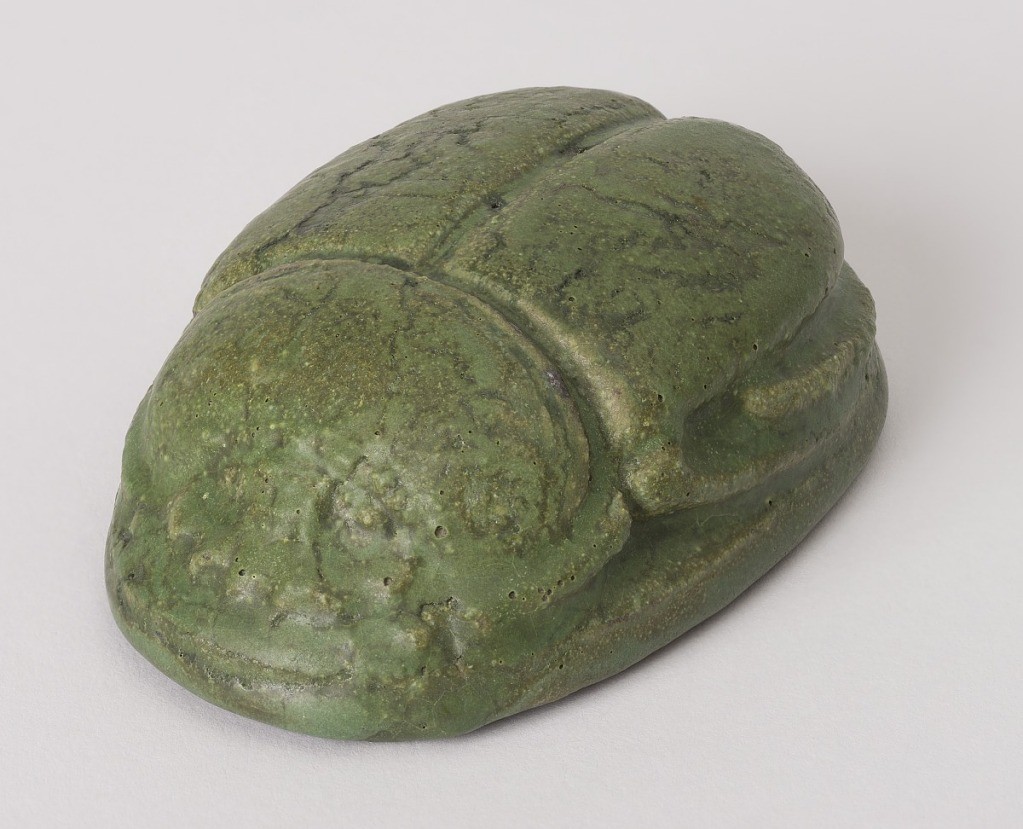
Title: Paperweight
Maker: Grueby Faience Company, Revere, Massachusetts, 1895–1908
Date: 1904–09
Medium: Earthenware, glaze
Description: pottery in the form of a scarab, green